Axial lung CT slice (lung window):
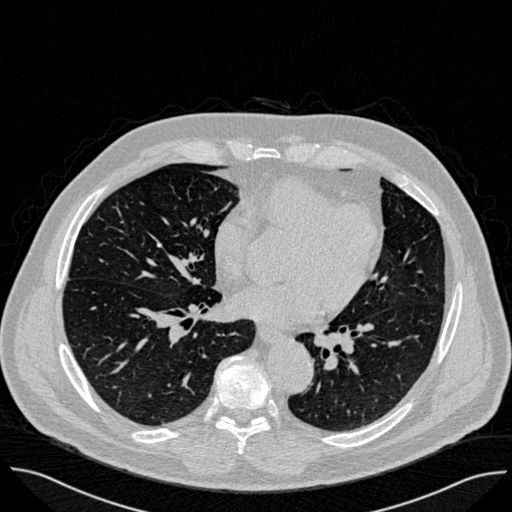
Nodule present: no